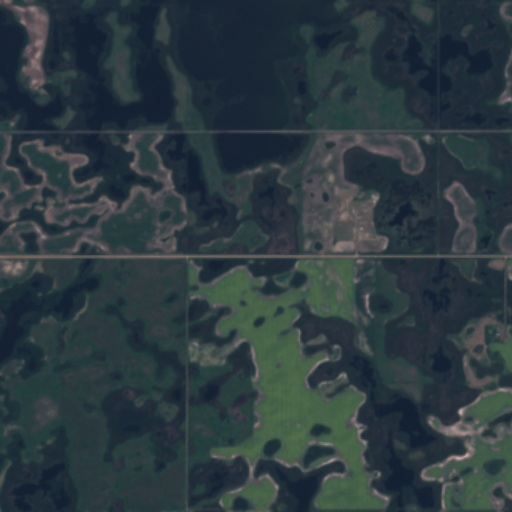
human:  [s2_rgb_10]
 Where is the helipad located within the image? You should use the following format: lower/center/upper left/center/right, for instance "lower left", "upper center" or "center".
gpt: The helipad is located in the center right of the image.
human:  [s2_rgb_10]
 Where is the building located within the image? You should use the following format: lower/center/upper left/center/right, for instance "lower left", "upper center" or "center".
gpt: The building is located in the center right of the image.
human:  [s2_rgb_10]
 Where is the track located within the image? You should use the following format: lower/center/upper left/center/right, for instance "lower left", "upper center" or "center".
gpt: There is no track in the image.